Question: I would like for my input to keep asking for input and then breaking and running next code block when "no" is entered. The first question for input is "Who left at 2:30pm?", next it asks "Anybody else?". Names are entered and it will keep asking "anybody else?" until "no" is entered at which point the next code block should run. Please see my attached picture/snippet of my efforts and error I am obtaining here:

This is the code:
'''
firstdrop = input("Who left at 2:30pm?")
df = df.drop(firstdrop)
second_drop = input("Anybody else?")
if second_drop == no:
break
else:
df = df.drop(second_drop)
'''
> Blockquote
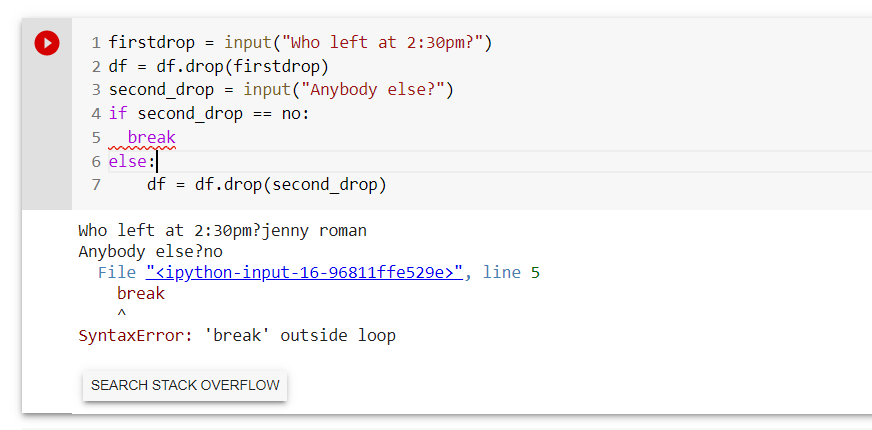
Answer: Just change your code to:
'''
firstdrop = input("Who left at 2:30pm?")
df = df.drop(firstdrop)
while True:
second_drop = input("Anybody else?")
if second_drop == "no":
break
else:
df = df.drop(second_drop)
'''